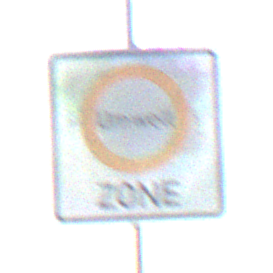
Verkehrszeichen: BeginnUmweltzone
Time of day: SunriseSunset
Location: Outdoor (Nature)
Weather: PartlyCloudy
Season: NotSpecified
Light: Natural